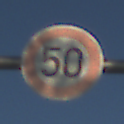
Verkehrszeichen: Geschwindigkeit50
Umgebung: Outdoor, Nature
Tageszeit: MorningAfternoon
Wetter: PartlyCloudy
Licht: Natural
Jahreszeit: NotSpecified
Kontrast: HighContrast